Question: I've been trying to create a simple Symfony 2.5 Project with HWI Oauth bundle .
The projects I managed to do facebook Oauth Authentification
But i uploaded my project to an Openshift server and i keep getting this error
Same problem with a personnal debian server .
I can't update my project with composer because of that , neither can I do
'''
php composer.phar install
'''
Both are blocked .
So i did a new project from sractch , added the package to the composer.json , and did a composer install on the server . Still same problem .
I tend to think either it's a case sensitive problem , but i double-checked and i can't find where. Or either I need to register this bundle somewhere else in my project . But i have no idea where .
Also when i to my openshift server , the whole project gets uploaded , but . I dont know why ...

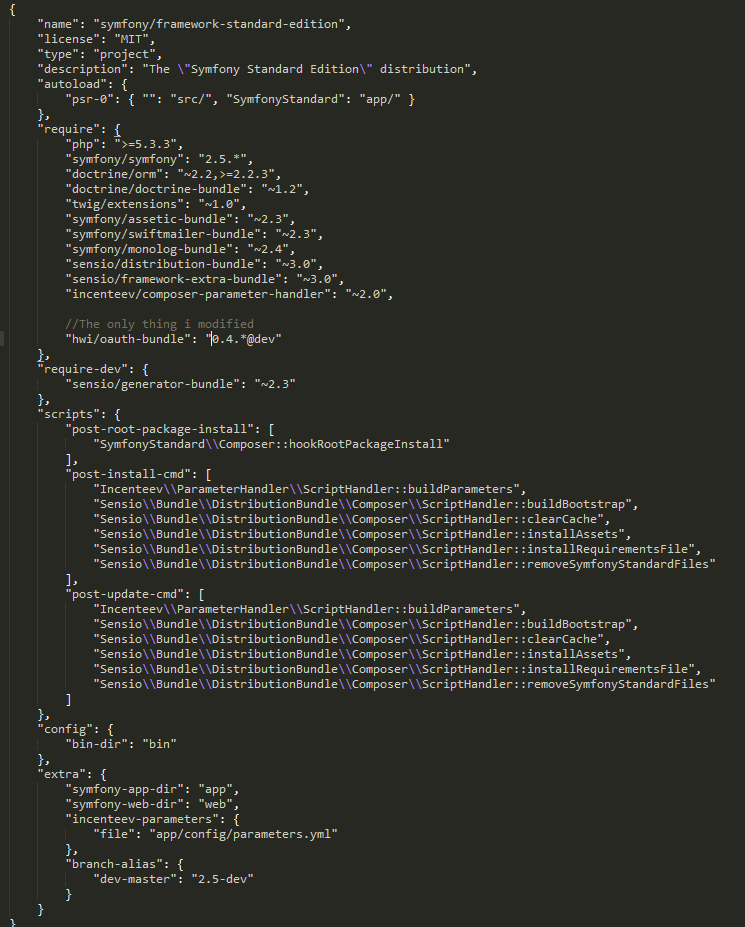
Answer: Finally solved my problem .
Here is the thing , When i uploaded my project with GIT GUI , . Therefore , those bundle .
In order to resolve that , i connected trough SFTP with via this tutorial from Openshift
- <URL>
After succesfuly logging trhough SFTP upload your full project under repo
> /app-root> /repo> /mysymfonyproject
As it is done via SFTP the upload is extremly slow (1 hour for me)
Once it is done , just connect via SSH to your terminal and restart all your gears.
'''
ctl_all restart
'''
Your project just works just fine